Question: I am using Grails 2.2 and am writing a functional test for validating the JSON response received from a remote web service. The web service requires some JSON content to be passed in the request.
When I test this web service using a tool like "Postman", I receive the correct JSON response back.

I have written a functional test case in Grails 2.2 for this. Snippet of my sample code is provided below.
'''
import com.grailsrocks.functionaltest.*
import com.grailsrocks.functionaltest.client.APIClient
class RemoteWebServiceFunctionalTests extends TestCaseBase{
void testPost() {
post("http://remoteAddress:8080/services/getData", {
param1 = "value1"
param2 = "value2"
...
...
param3 = "value3"
})
assertStatus 200
}
@Override
Class getDefaultClientType() {
APIClient
}
}
'''
The output of running the test case is provided below for reference.
'''
|Running 1 functional test... 1 of 1
--Output from testPost--
Switching to browser client [default]
Creating to new client [default] of type [class com.grailsrocks.functionaltest.client.APIClient]
== Making request POST http://remoteAddress:8080/services/getData parameters: ==
param1: value1
param2: value2
...
...
param3: value3
== Request headers: ============================================================
== Content =====================================================================
================================================================================
== Response was 200 (OK) headers: ==============================================
Server: Apache-Coyote/1.1
Content-Type: application/json
Content-Length: 148
Date: Fri, 27 Mar 2015 17:36:33 GMT
================================================================================
== Content =====================================================================
{"errors":[{"Error0001":"Invalid request. Please refer to API definition"}],"result":null,"warnings":null}
================================================================================
'''
When I run the test, I do get the status 200 back but the correct JSON response content is not received. I think I am not formatting the request correctly. I need to know the correct way of supplying the JSON content to a remote web service call in a functional test case.
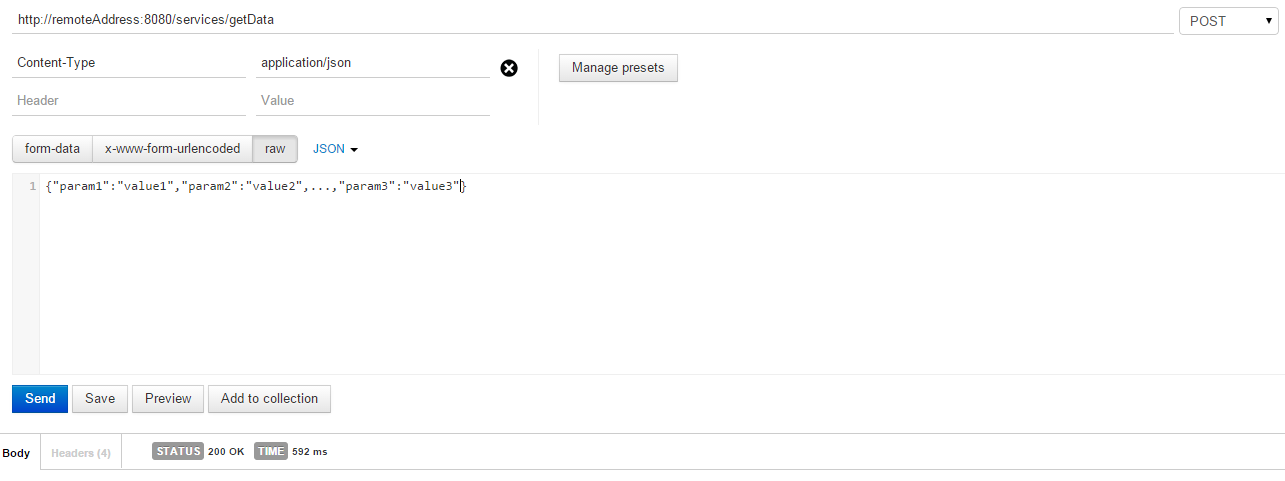
Answer: I have found the correct way for providing JSON in the body for making the POST request.
'''
import com.grailsrocks.functionaltest.*
import com.grailsrocks.functionaltest.client.APIClient
class RemoteWebServiceFunctionalTests extends TestCaseBase{
void testPost() {
post("http://remoteAddress:8080/services/getData") {
headers['Content-Type'] = 'application/json'
body {
"""
{"param1":"value1","param2":"value2",...,"param3":"value3"}
"""
}
}
assertStatus 200
// assuming that the POST method is sending a response with the original request content,
// similar to the sample web service available at "http://httpbin.org/post"
assertContentContains "param1"
}
@Override
Class getDefaultClientType() {
APIClient
}
}
'''